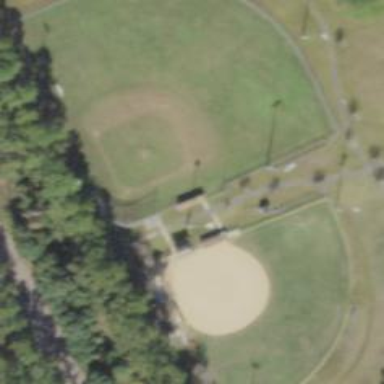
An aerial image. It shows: Baseball pitch for leisure land activities.